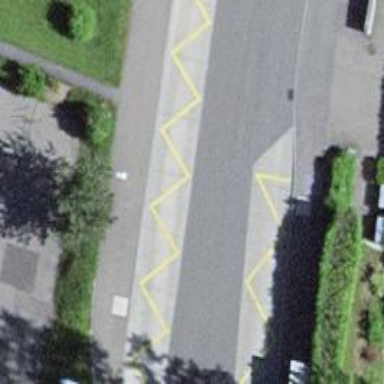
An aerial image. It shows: Residential road with asphalt surface. Both sides have sidewalks.